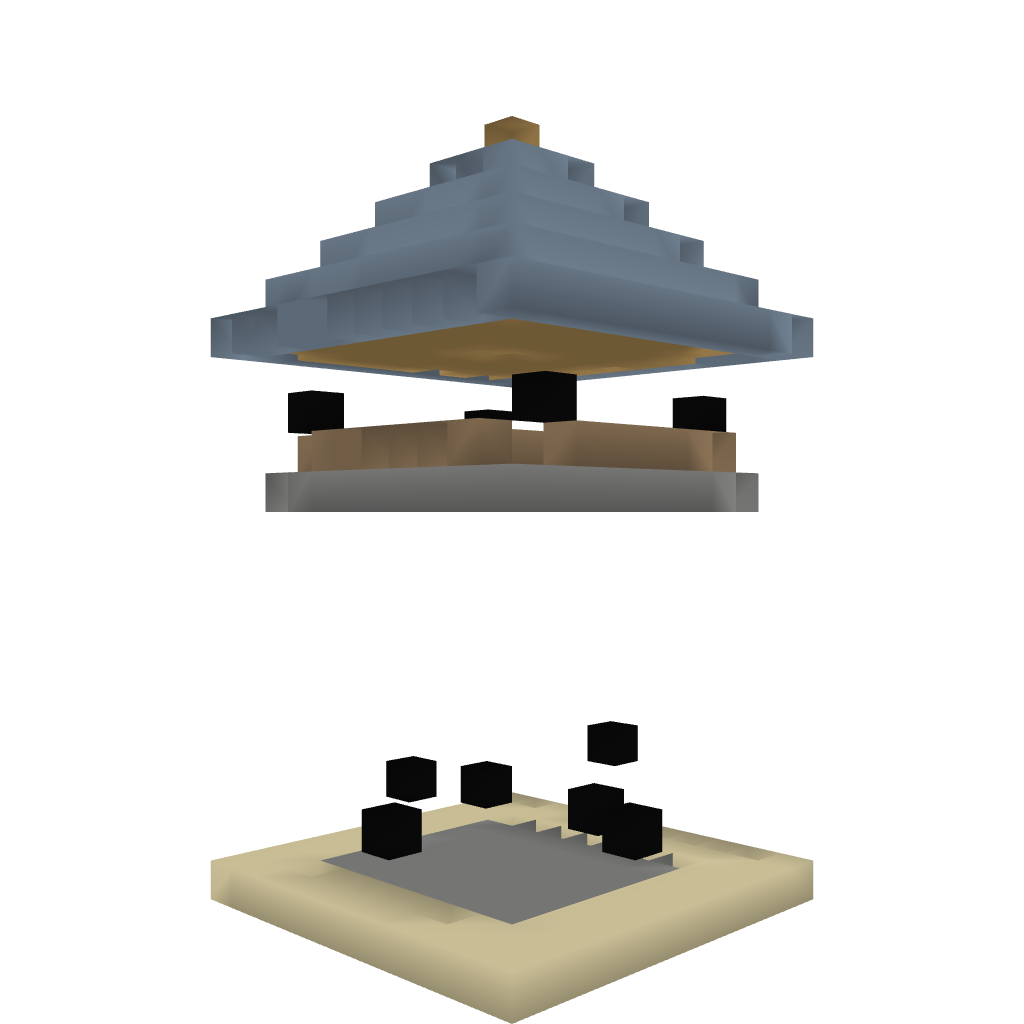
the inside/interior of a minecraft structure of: Stronghold Crusader tower